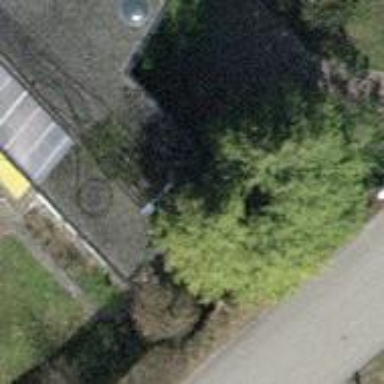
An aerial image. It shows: Garage building.